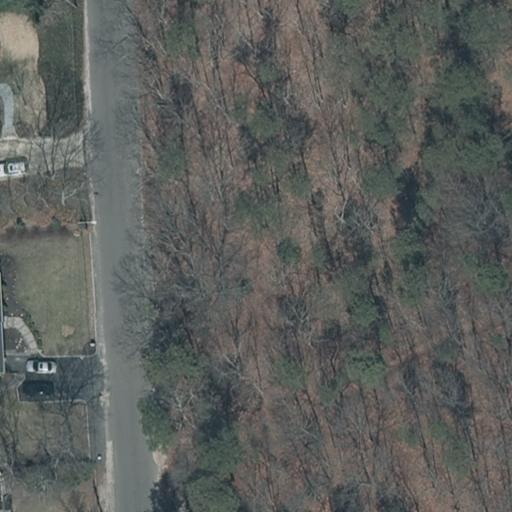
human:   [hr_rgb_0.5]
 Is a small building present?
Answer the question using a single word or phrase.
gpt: yes

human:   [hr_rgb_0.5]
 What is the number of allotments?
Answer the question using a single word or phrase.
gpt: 0

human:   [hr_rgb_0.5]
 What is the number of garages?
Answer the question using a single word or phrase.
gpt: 0

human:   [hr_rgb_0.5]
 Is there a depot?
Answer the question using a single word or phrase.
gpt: no

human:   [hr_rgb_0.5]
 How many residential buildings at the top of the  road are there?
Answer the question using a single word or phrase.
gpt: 1

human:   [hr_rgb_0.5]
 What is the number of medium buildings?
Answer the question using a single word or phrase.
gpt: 0

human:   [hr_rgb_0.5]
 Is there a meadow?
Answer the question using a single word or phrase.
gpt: no

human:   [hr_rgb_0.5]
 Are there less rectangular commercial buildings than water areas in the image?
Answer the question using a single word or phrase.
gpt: no

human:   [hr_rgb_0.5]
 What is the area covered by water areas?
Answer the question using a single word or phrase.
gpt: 0m2

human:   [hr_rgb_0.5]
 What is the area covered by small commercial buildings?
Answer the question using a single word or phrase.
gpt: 0m2

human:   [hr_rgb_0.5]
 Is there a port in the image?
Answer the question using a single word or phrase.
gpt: no

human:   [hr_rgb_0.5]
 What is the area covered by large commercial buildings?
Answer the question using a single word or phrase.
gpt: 0m2

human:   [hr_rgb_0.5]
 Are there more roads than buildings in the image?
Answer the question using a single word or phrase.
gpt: no

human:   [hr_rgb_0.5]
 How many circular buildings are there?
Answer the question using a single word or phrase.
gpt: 0

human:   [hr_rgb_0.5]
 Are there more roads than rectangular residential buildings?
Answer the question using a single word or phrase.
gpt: no

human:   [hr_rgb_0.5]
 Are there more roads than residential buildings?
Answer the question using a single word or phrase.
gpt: no

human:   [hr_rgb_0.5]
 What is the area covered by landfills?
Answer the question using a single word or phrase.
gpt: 0m2

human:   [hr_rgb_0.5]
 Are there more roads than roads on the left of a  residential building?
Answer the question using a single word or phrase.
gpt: yes

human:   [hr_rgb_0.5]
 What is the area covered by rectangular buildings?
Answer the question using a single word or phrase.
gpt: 148m2

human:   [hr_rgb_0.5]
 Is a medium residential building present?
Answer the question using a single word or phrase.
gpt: no

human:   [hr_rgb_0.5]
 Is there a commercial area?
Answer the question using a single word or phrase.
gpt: no

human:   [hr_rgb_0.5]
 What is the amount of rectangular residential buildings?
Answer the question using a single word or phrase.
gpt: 3

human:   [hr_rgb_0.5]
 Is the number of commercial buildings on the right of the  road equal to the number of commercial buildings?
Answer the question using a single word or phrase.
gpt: yes

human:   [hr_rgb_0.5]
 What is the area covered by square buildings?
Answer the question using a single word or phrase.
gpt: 0m2

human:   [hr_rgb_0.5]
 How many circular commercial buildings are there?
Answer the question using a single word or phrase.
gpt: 0

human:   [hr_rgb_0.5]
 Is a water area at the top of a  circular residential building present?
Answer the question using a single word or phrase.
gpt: no

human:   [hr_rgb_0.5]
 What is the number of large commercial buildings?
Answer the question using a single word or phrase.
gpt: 0

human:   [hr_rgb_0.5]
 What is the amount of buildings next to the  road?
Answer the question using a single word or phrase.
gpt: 3

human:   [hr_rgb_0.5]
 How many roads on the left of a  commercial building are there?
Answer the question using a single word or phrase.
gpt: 0

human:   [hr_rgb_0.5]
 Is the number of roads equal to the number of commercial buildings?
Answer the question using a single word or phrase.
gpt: no

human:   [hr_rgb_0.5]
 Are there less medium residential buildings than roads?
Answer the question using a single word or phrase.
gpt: yes

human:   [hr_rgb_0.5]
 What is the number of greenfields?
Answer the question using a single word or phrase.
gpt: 0

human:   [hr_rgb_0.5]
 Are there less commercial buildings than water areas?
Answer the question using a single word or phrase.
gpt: no

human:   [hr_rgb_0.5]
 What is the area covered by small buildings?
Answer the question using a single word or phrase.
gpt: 148m2

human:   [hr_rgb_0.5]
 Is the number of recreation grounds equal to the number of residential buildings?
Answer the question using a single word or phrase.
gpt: no

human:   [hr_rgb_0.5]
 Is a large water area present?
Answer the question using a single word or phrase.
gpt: no